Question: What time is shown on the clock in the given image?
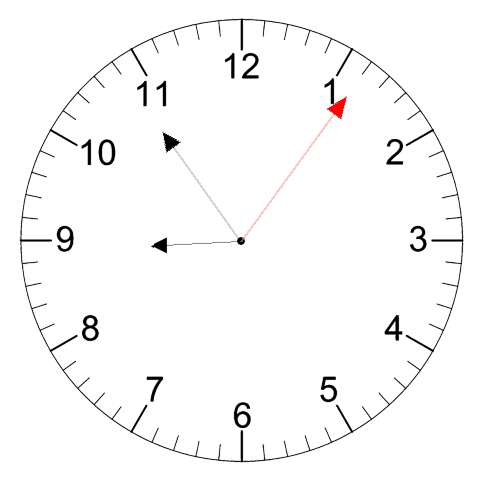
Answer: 08:54:06